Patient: sex M, age 38
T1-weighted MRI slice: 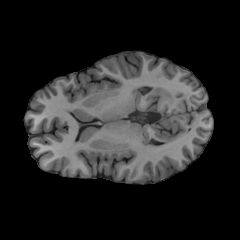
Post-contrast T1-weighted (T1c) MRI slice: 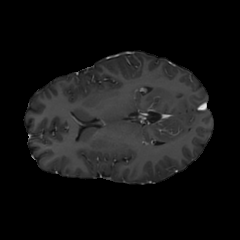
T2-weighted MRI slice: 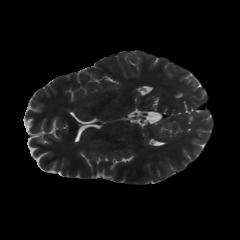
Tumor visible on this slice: no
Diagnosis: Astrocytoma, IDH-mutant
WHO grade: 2